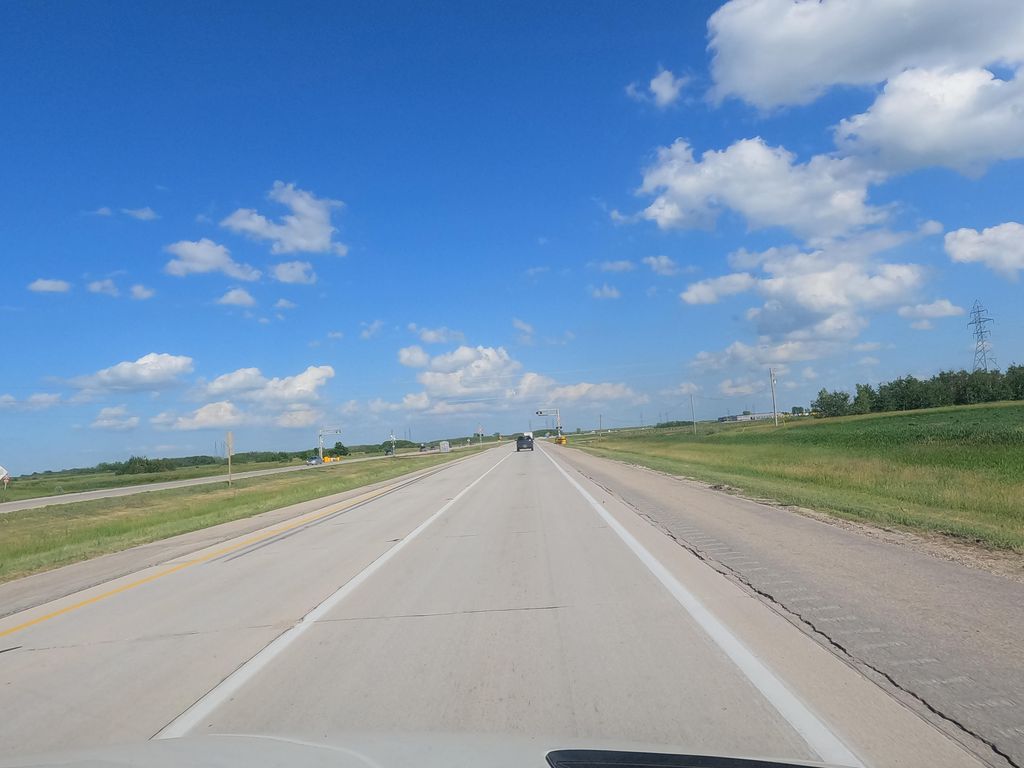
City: winnipeg